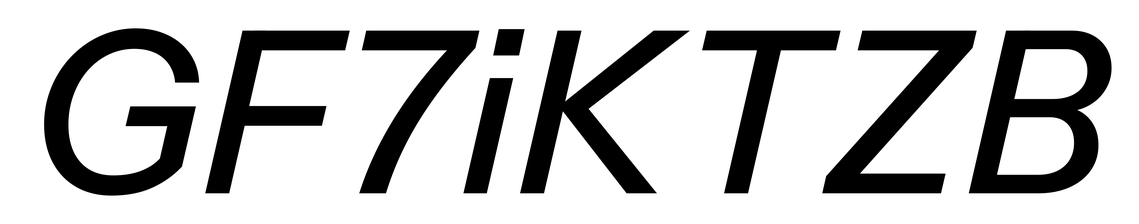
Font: InstrumentSans-Italic_Medium_Italic